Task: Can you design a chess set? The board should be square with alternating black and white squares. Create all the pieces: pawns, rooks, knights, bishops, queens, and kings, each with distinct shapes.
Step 2726:
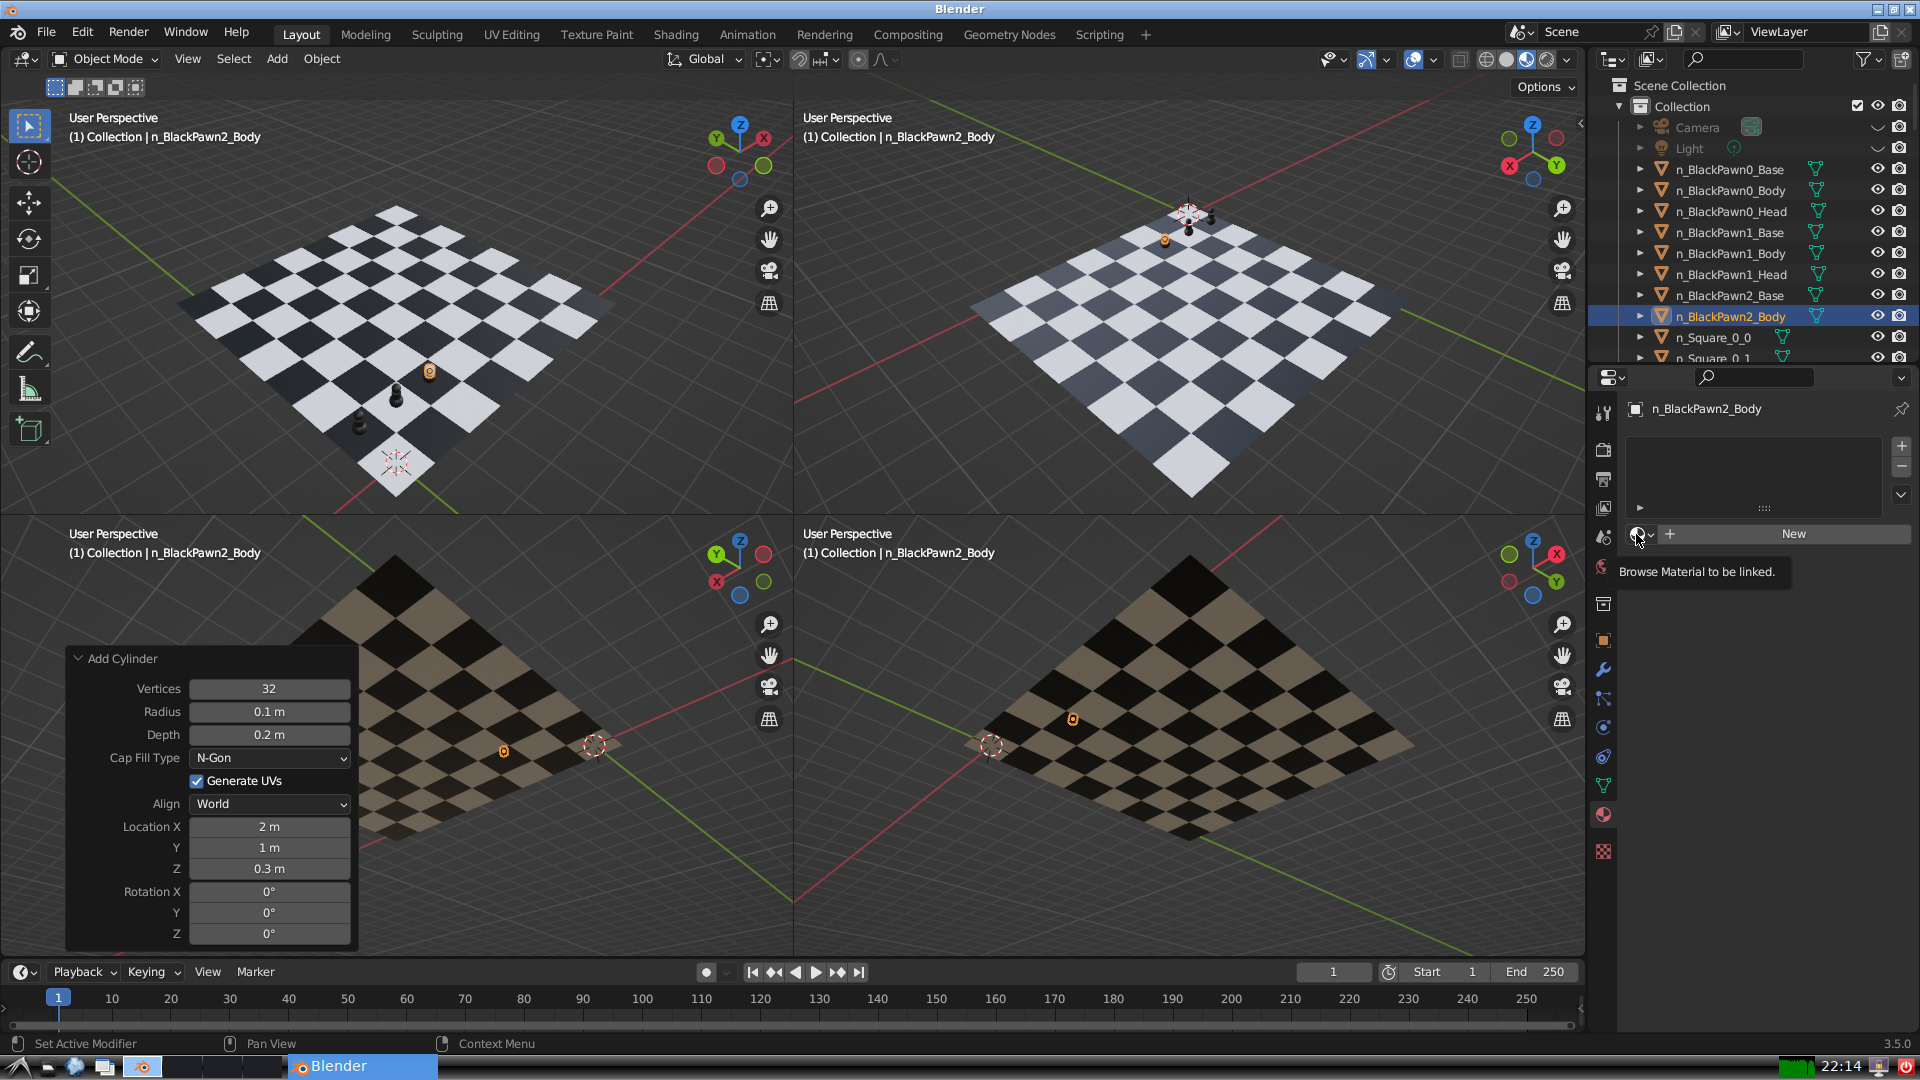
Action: click: no